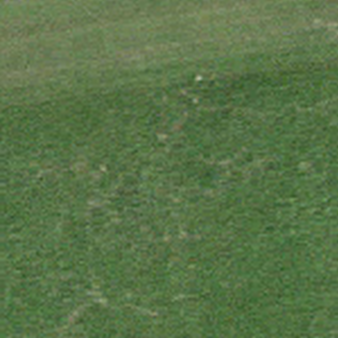
Label: other